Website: lowes
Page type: billing-address
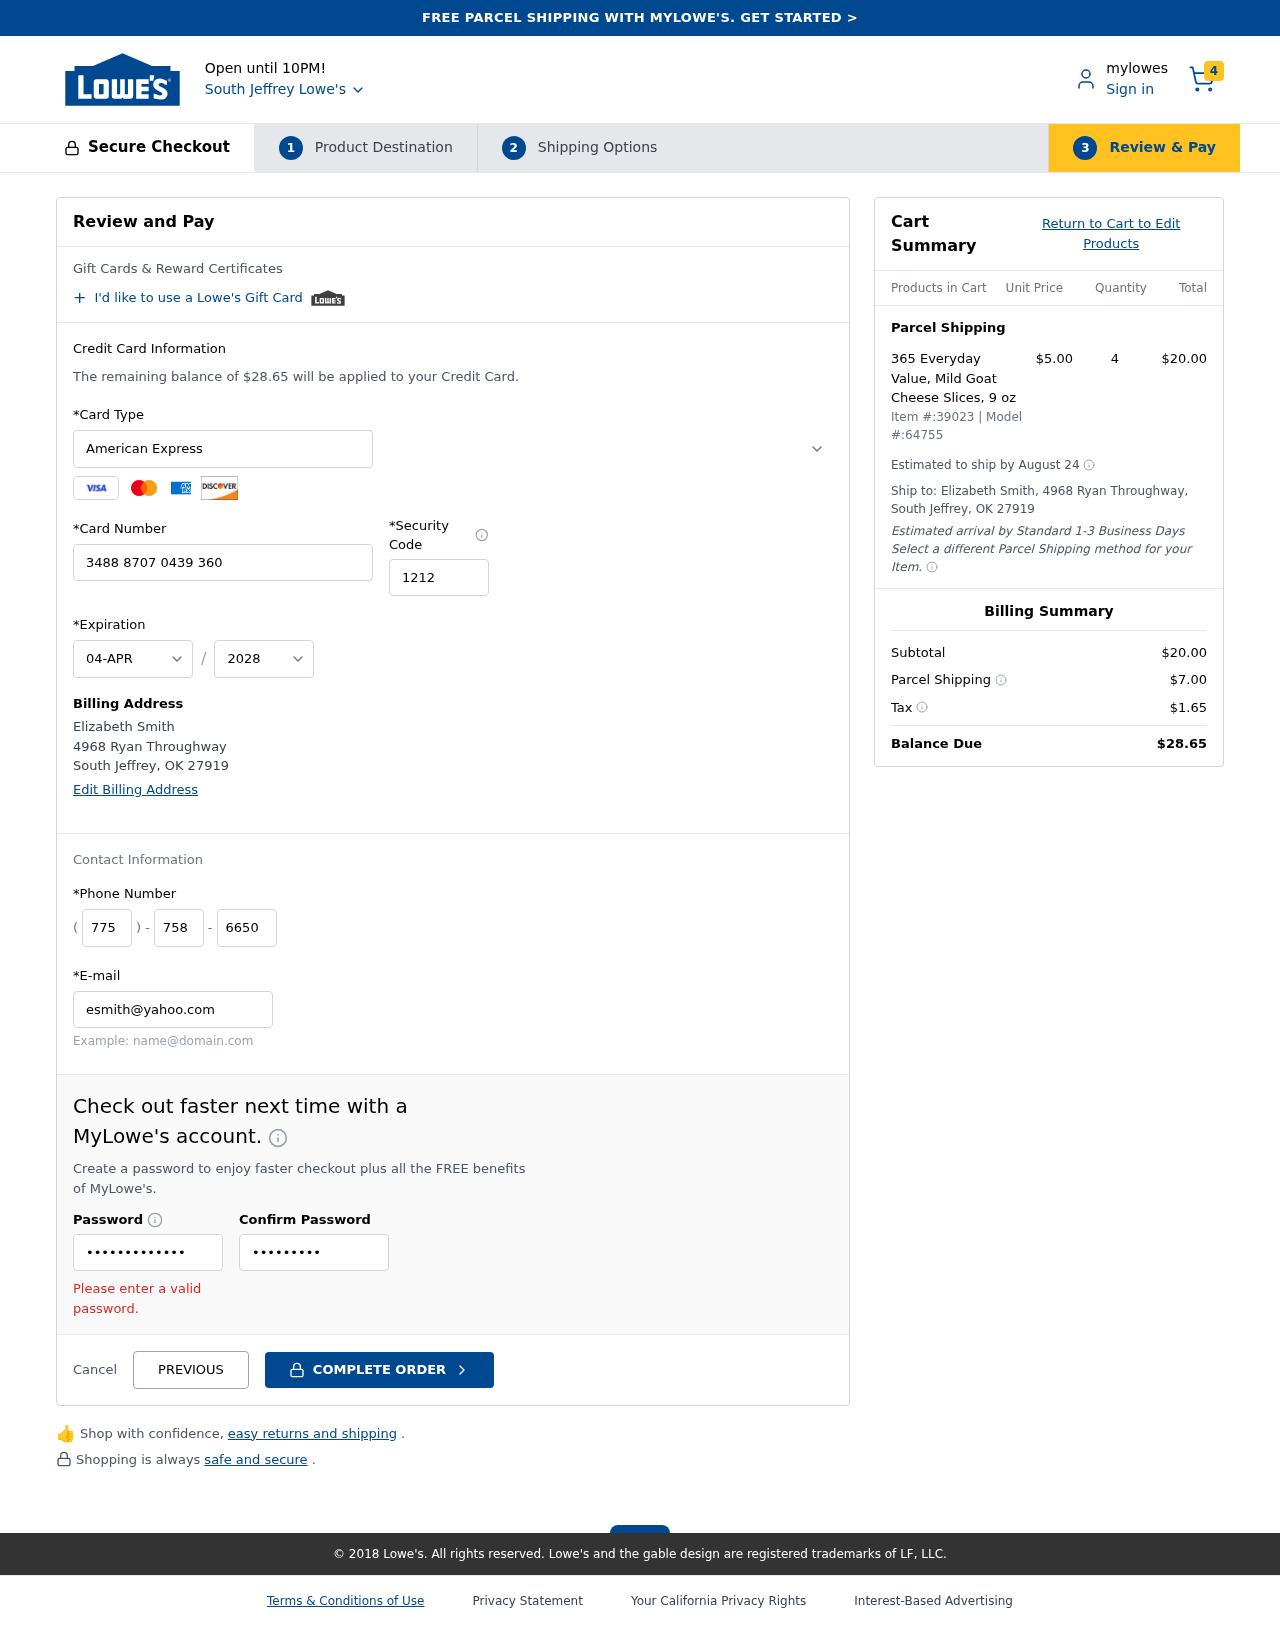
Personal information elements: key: PII_CARD_CVV
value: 1212
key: PII_CARD_EXPIRY_MONTH
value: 04
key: PII_CARD_EXPIRY_YEAR
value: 28
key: PII_CARD_NUMBER
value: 3488 8707 0439 360
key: PII_CARD_TYPE
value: American Express
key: PII_CITY
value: South Jeffrey
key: PII_CITY_STATE_ZIP
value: South Jeffrey, OK 27919
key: PII_EMAIL
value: esmith@yahoo.com
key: PII_FULLNAME
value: Elizabeth Smith
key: PII_PHONE_AREA
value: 775
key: PII_PHONE_PREFIX
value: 758
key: PII_PHONE_SUFFIX
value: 6650
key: PII_STREET
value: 4968 Ryan Throughway
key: PII_FULLNAME2
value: Elizabeth Smith
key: PII_STREET2
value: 4968 Ryan Throughway
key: PII_CITY_STATE_ZIP2
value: South Jeffrey, OK 27919
Product elements: key: PRODUCT1_NAME
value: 365 Everyday Value, Mild Goat Cheese Slices, 9 oz
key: PRODUCT1_PRICE
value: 5
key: PRODUCT1_QUANTITY
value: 4
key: PRODUCT_ITEM_NUMBER
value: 39023
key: PRODUCT_MODEL_NUMBER
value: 64755
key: PRODUCT1_LINE_TOTAL
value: $20.00
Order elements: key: ORDER_NUM_ITEMS
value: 4
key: ORDER_TOTAL
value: $28.65
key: ORDER_SHIPPING_DATE
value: August 24
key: ORDER_SUBTOTAL
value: $20.00
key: ORDER_SHIPPING_COST
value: $7.00
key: ORDER_TAX
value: $1.65